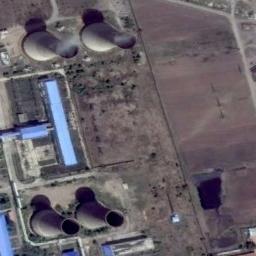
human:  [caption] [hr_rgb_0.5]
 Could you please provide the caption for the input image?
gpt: There is a factory building in a thermal power station with four cooling towers and two steaming .

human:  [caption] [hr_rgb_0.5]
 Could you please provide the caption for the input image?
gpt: Many buildings of different shapes and sizes are beside the thermal power station .

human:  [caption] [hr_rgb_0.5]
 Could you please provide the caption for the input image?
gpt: There are rows of blue or red buildings on one side of the two thermal power stations .

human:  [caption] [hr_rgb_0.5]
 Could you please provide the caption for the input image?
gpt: The thermal power station is on the grass next to some buildings .

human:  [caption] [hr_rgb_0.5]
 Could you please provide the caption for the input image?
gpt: There are four chimneys on the thermal power station .